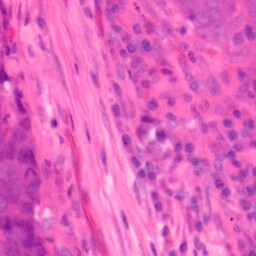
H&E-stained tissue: Colon